Field crop: tomato
Growth stage: 2
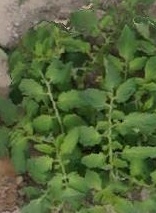
Species: tomato